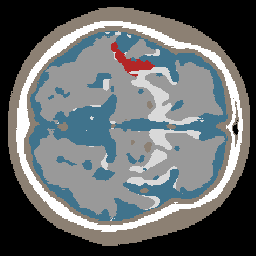
Label: lesion